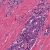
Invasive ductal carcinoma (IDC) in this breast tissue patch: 1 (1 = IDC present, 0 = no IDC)